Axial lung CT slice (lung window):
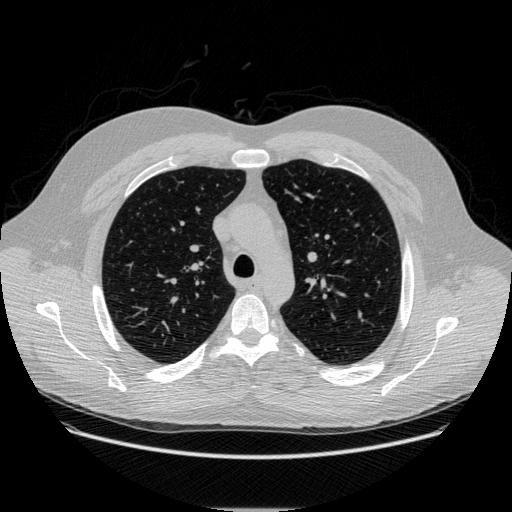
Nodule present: no